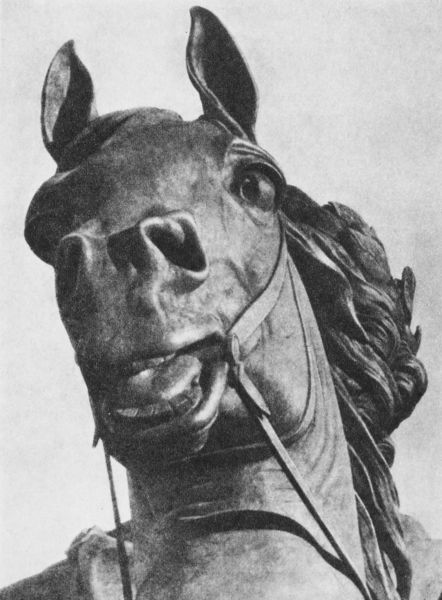
Titel: Reiterstandbild Peter des Großen
Künstler: Etienne-Maurice Falconet
Standort: St. Petersburg (EU - Russland)
Schlagwörter: kopf, weiß, grau, marmor, ohr, schwarz, stirn, rasen, augen, falten, hals, schauen, gitter, auge, kinn, ohren, pferd, reiter, skulptur, mähne, reiten, zaumzeug, zügel, flattern, detail, geländer, bronze, plastik, foto, fotografie, panik, trense, photo, gebiss, zähne, untersicht, ross, leder, maul, nüstern, zunge, zaum, pferdekopf, guss, standbild, aufbäumen, reiterstandbild, zahn, photografie, wiehern, bäumen, saumzeug, augäpfel, levze, #zaum